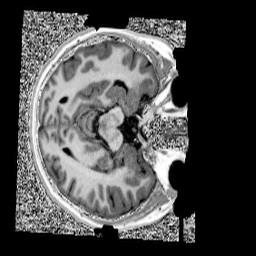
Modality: UNIT1
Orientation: axial
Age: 11
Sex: female
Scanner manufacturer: siemens
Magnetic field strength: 3 T
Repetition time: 4 s
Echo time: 0.00303 s